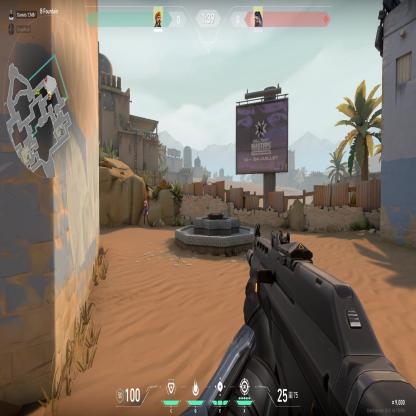
Label: enemy